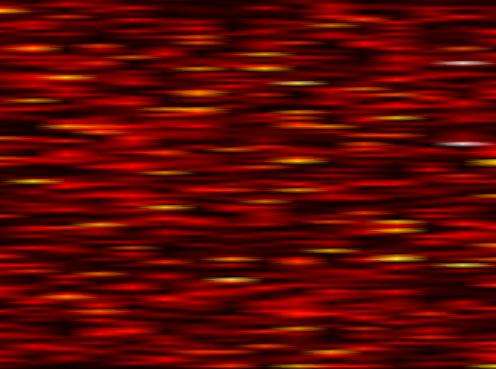
Label: UFMC